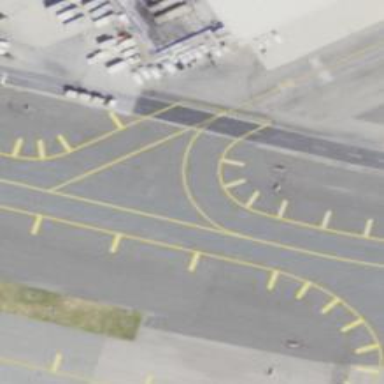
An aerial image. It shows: View of taxiway at the airport.